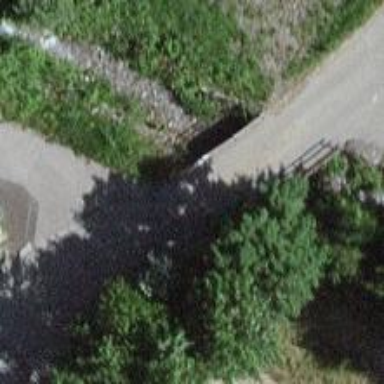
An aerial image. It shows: Residential road with asphalt surface that includes bridge.